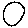
Label: circle